Field crop: tomato
Growth stage: 1
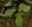
Species: solanum